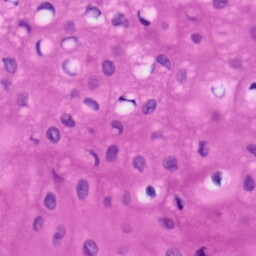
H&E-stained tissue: Tonsil